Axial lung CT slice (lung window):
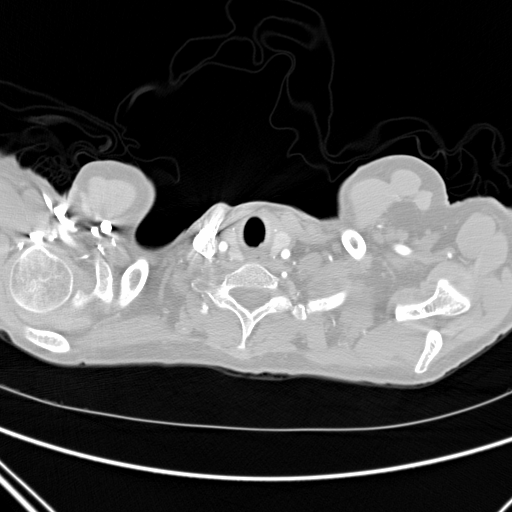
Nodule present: no